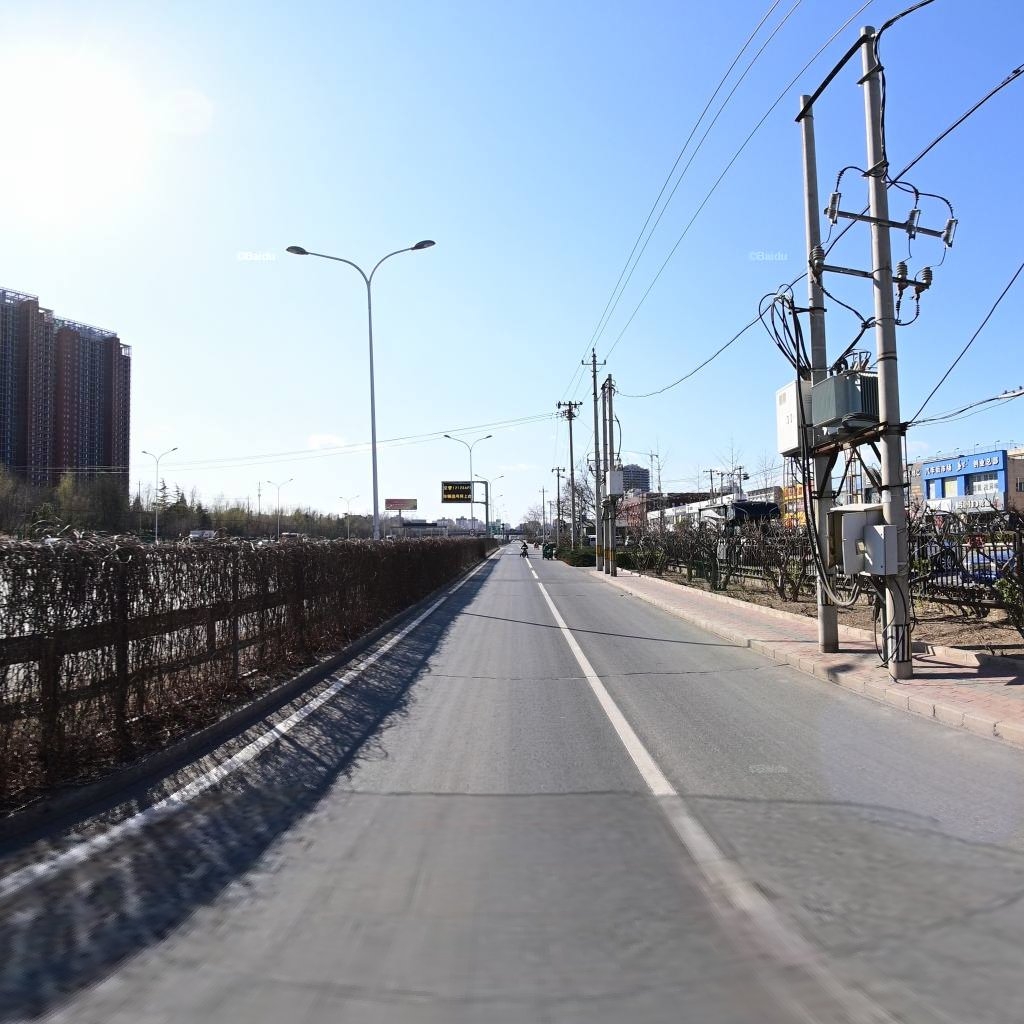
Region: Chaoyang
Road damage annotations: transverse crack